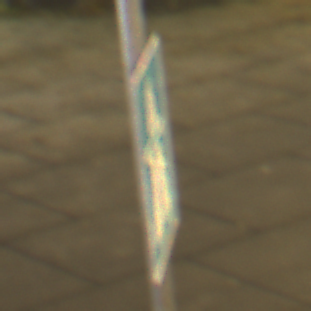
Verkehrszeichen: Autobahn
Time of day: Night
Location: Outdoor (Urban)
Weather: Clear
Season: NotSpecified
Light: Artificial